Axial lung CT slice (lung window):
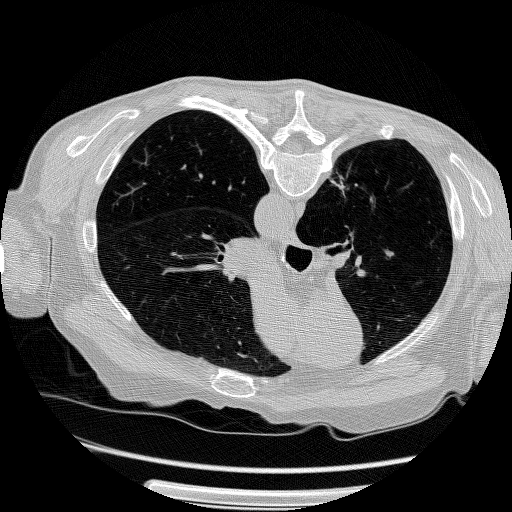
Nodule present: no